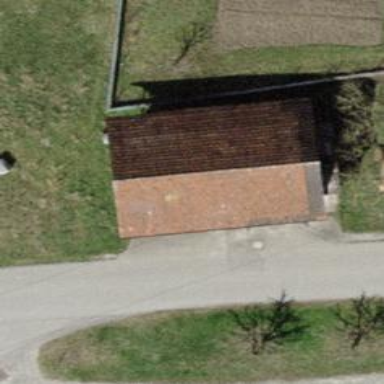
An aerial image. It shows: Farm auxiliary building with gabled roof.